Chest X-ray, PA view. Patient: 89 years old, sex M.
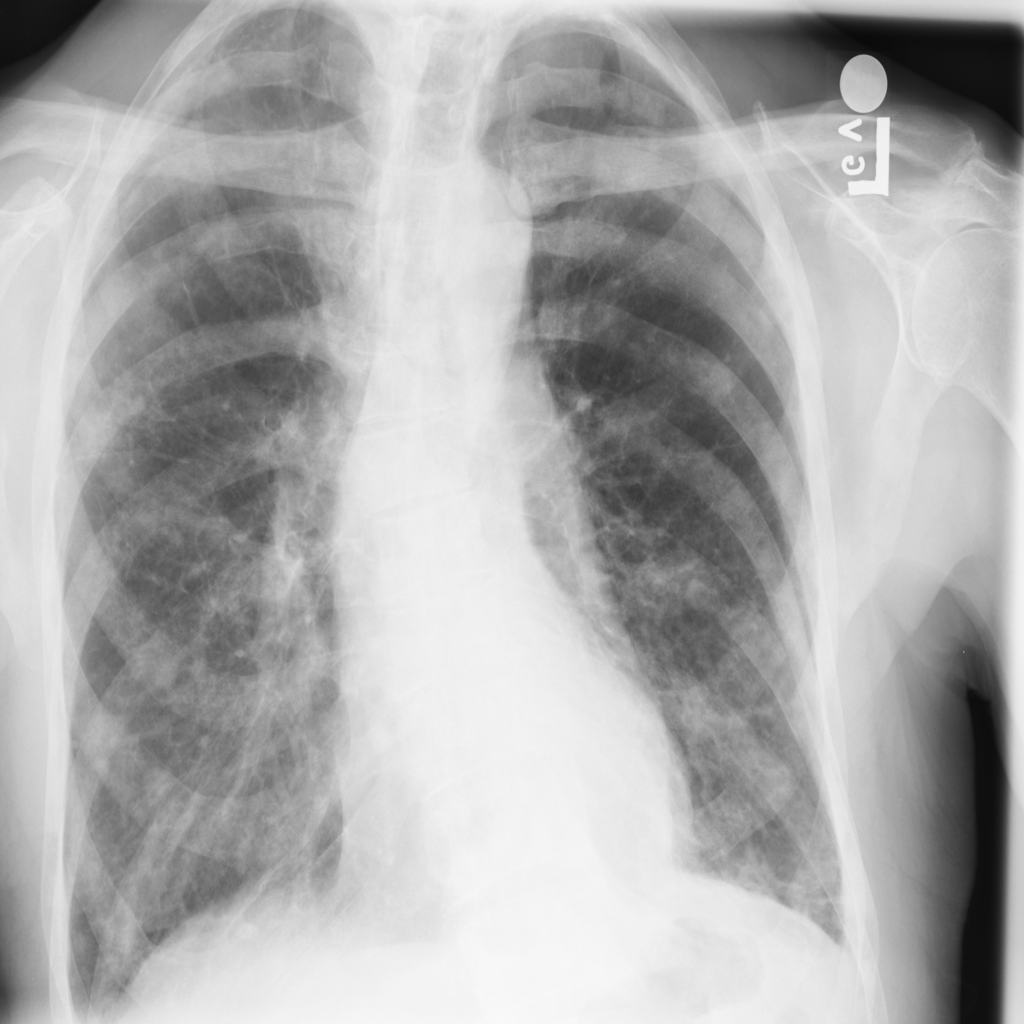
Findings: Fibrosis